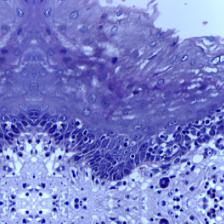
Diagnosis: Normal